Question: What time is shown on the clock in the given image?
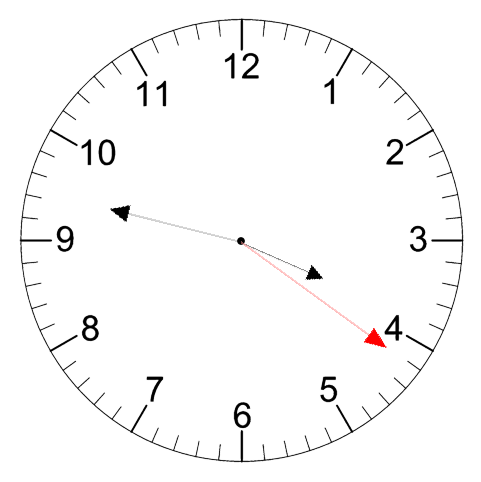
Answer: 03:47:21